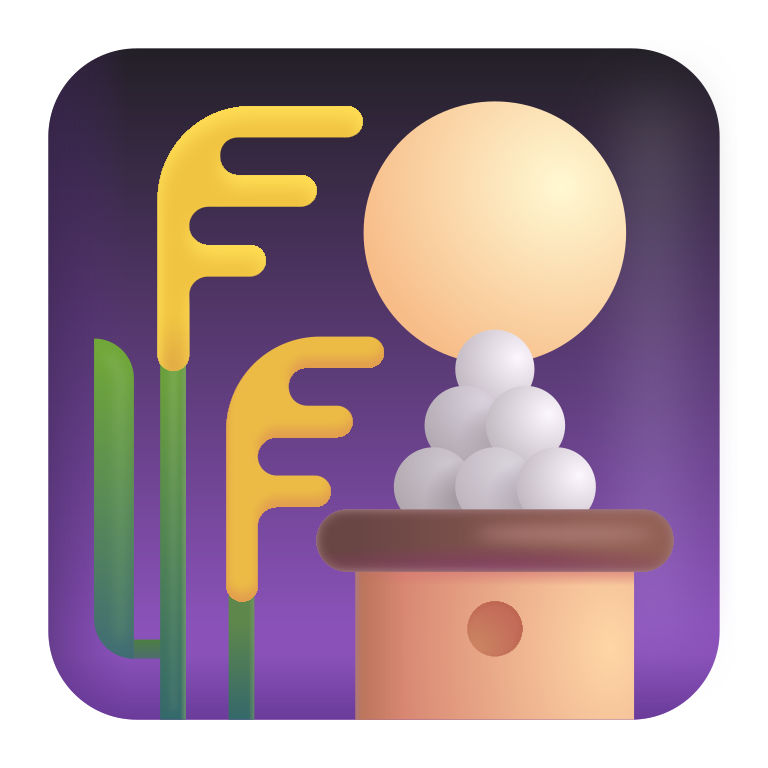
moon viewing ceremony color